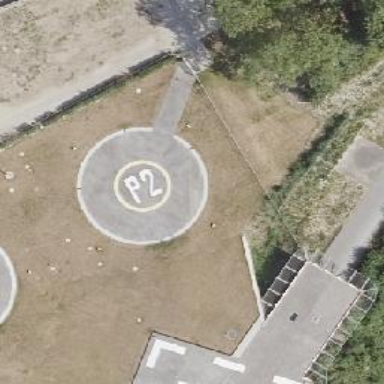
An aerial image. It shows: Helipad at the airport.